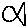
Label: fish